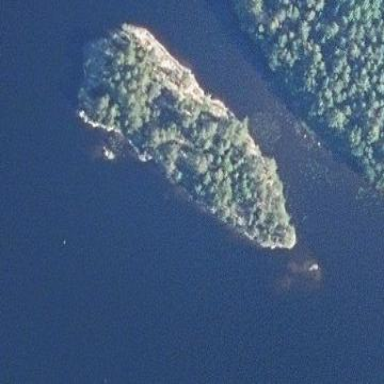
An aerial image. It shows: Islet.